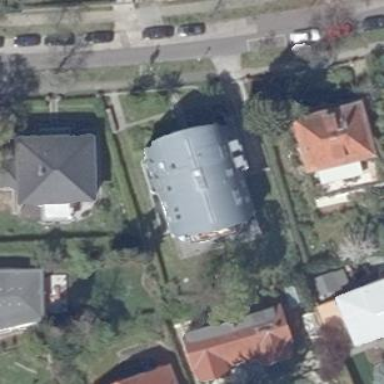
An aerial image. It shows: Building.